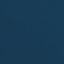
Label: SeaLake